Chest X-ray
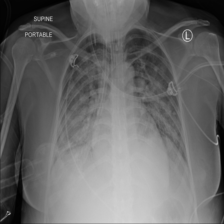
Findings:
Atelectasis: negative
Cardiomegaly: negative
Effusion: negative
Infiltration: positive
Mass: negative
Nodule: negative
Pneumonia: negative
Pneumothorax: negative
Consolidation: negative
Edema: negative
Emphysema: negative
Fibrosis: negative
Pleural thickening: negative
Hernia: negative